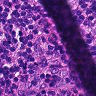
Metastatic tissue present: no